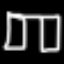
Label: pants